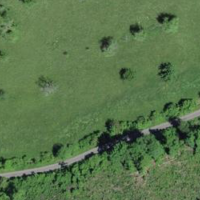
EUNIS habitat code: 25
Species observed at this site:
Stachys sylvatica
Campanula trachelium
Hypericum hirsutum